Field crop: maize
Growth stage: 2
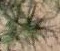
Species: salsola